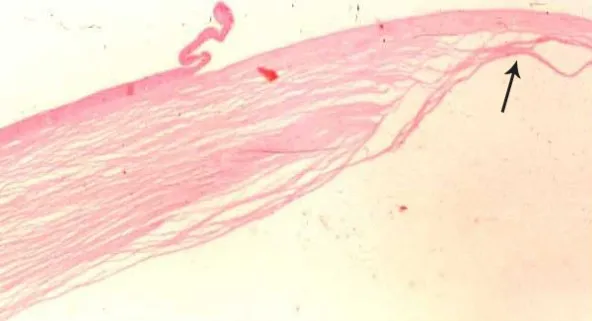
Section of corneal button of case 4 showing marked thinning in the central stroma (descematocele, arrow).
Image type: pathology (h&e)